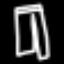
Label: pants